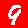
Digit: 9